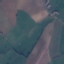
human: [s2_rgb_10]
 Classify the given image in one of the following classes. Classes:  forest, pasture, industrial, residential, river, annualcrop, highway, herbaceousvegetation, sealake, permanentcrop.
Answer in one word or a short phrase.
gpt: Pasture